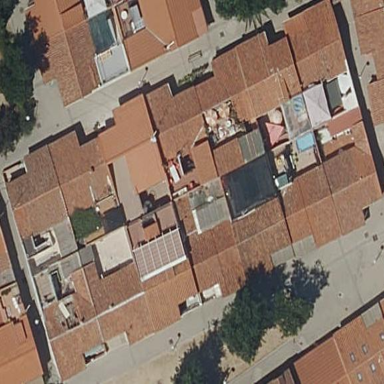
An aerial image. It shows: Terrace building.